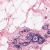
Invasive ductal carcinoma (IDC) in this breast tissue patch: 0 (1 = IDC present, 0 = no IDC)